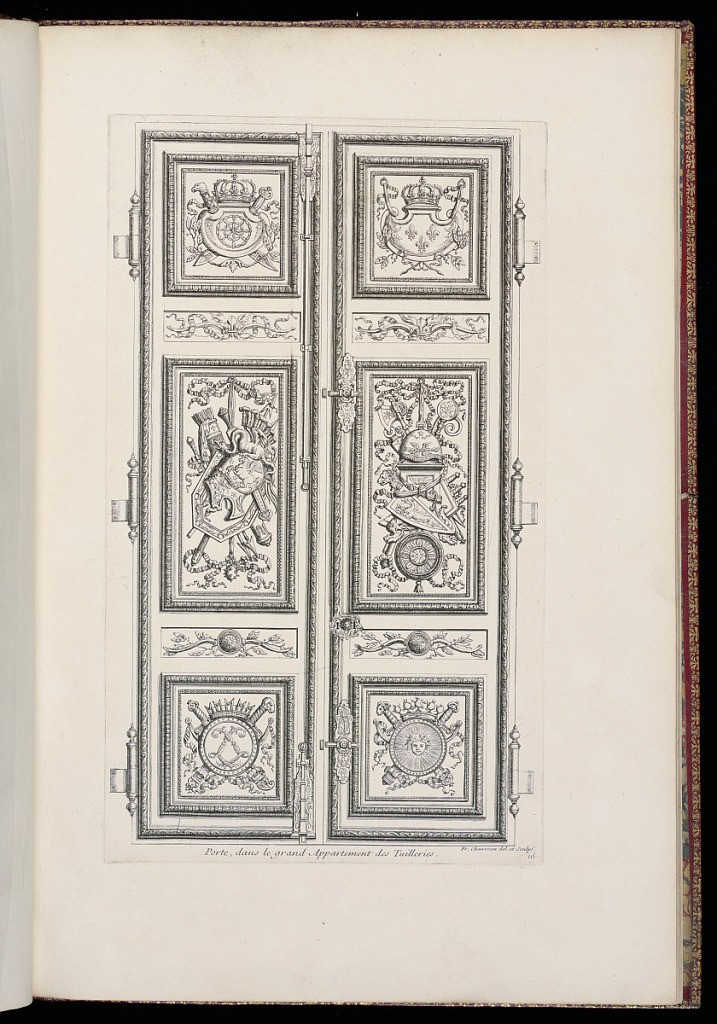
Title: Porte, dans le grand Appartement des Tuilleries
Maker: François Chauveau, French, 1613 – 1676
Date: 1710
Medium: Etching on laid paper
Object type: Bound print
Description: Sixteenth plate from a series of prints depicting the ornament and interiors of the King's apartment at the Royal palaces of the Louvre and the Tuileries, part of the Cabinet du Roi (King's Cabinet) series published by the Imprimerie Royale. The plate illustrates a double door from the Grand Apartment of the Tuileries Palace. The doors each have five ornamental panels and framed with egg and dart and wave running patterned borders. The panels feature heraldic devices, floral garlands, interlaced L's, fleurs-de-lys, crowns, Apollo's head with sun rays, shells, acanthus leaves, fleurons, military trophies, cornucopias, ribbons, and rosettes. The locks are highly decorative with similar ornament. The plate is titled, signed, and numbered.